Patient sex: M
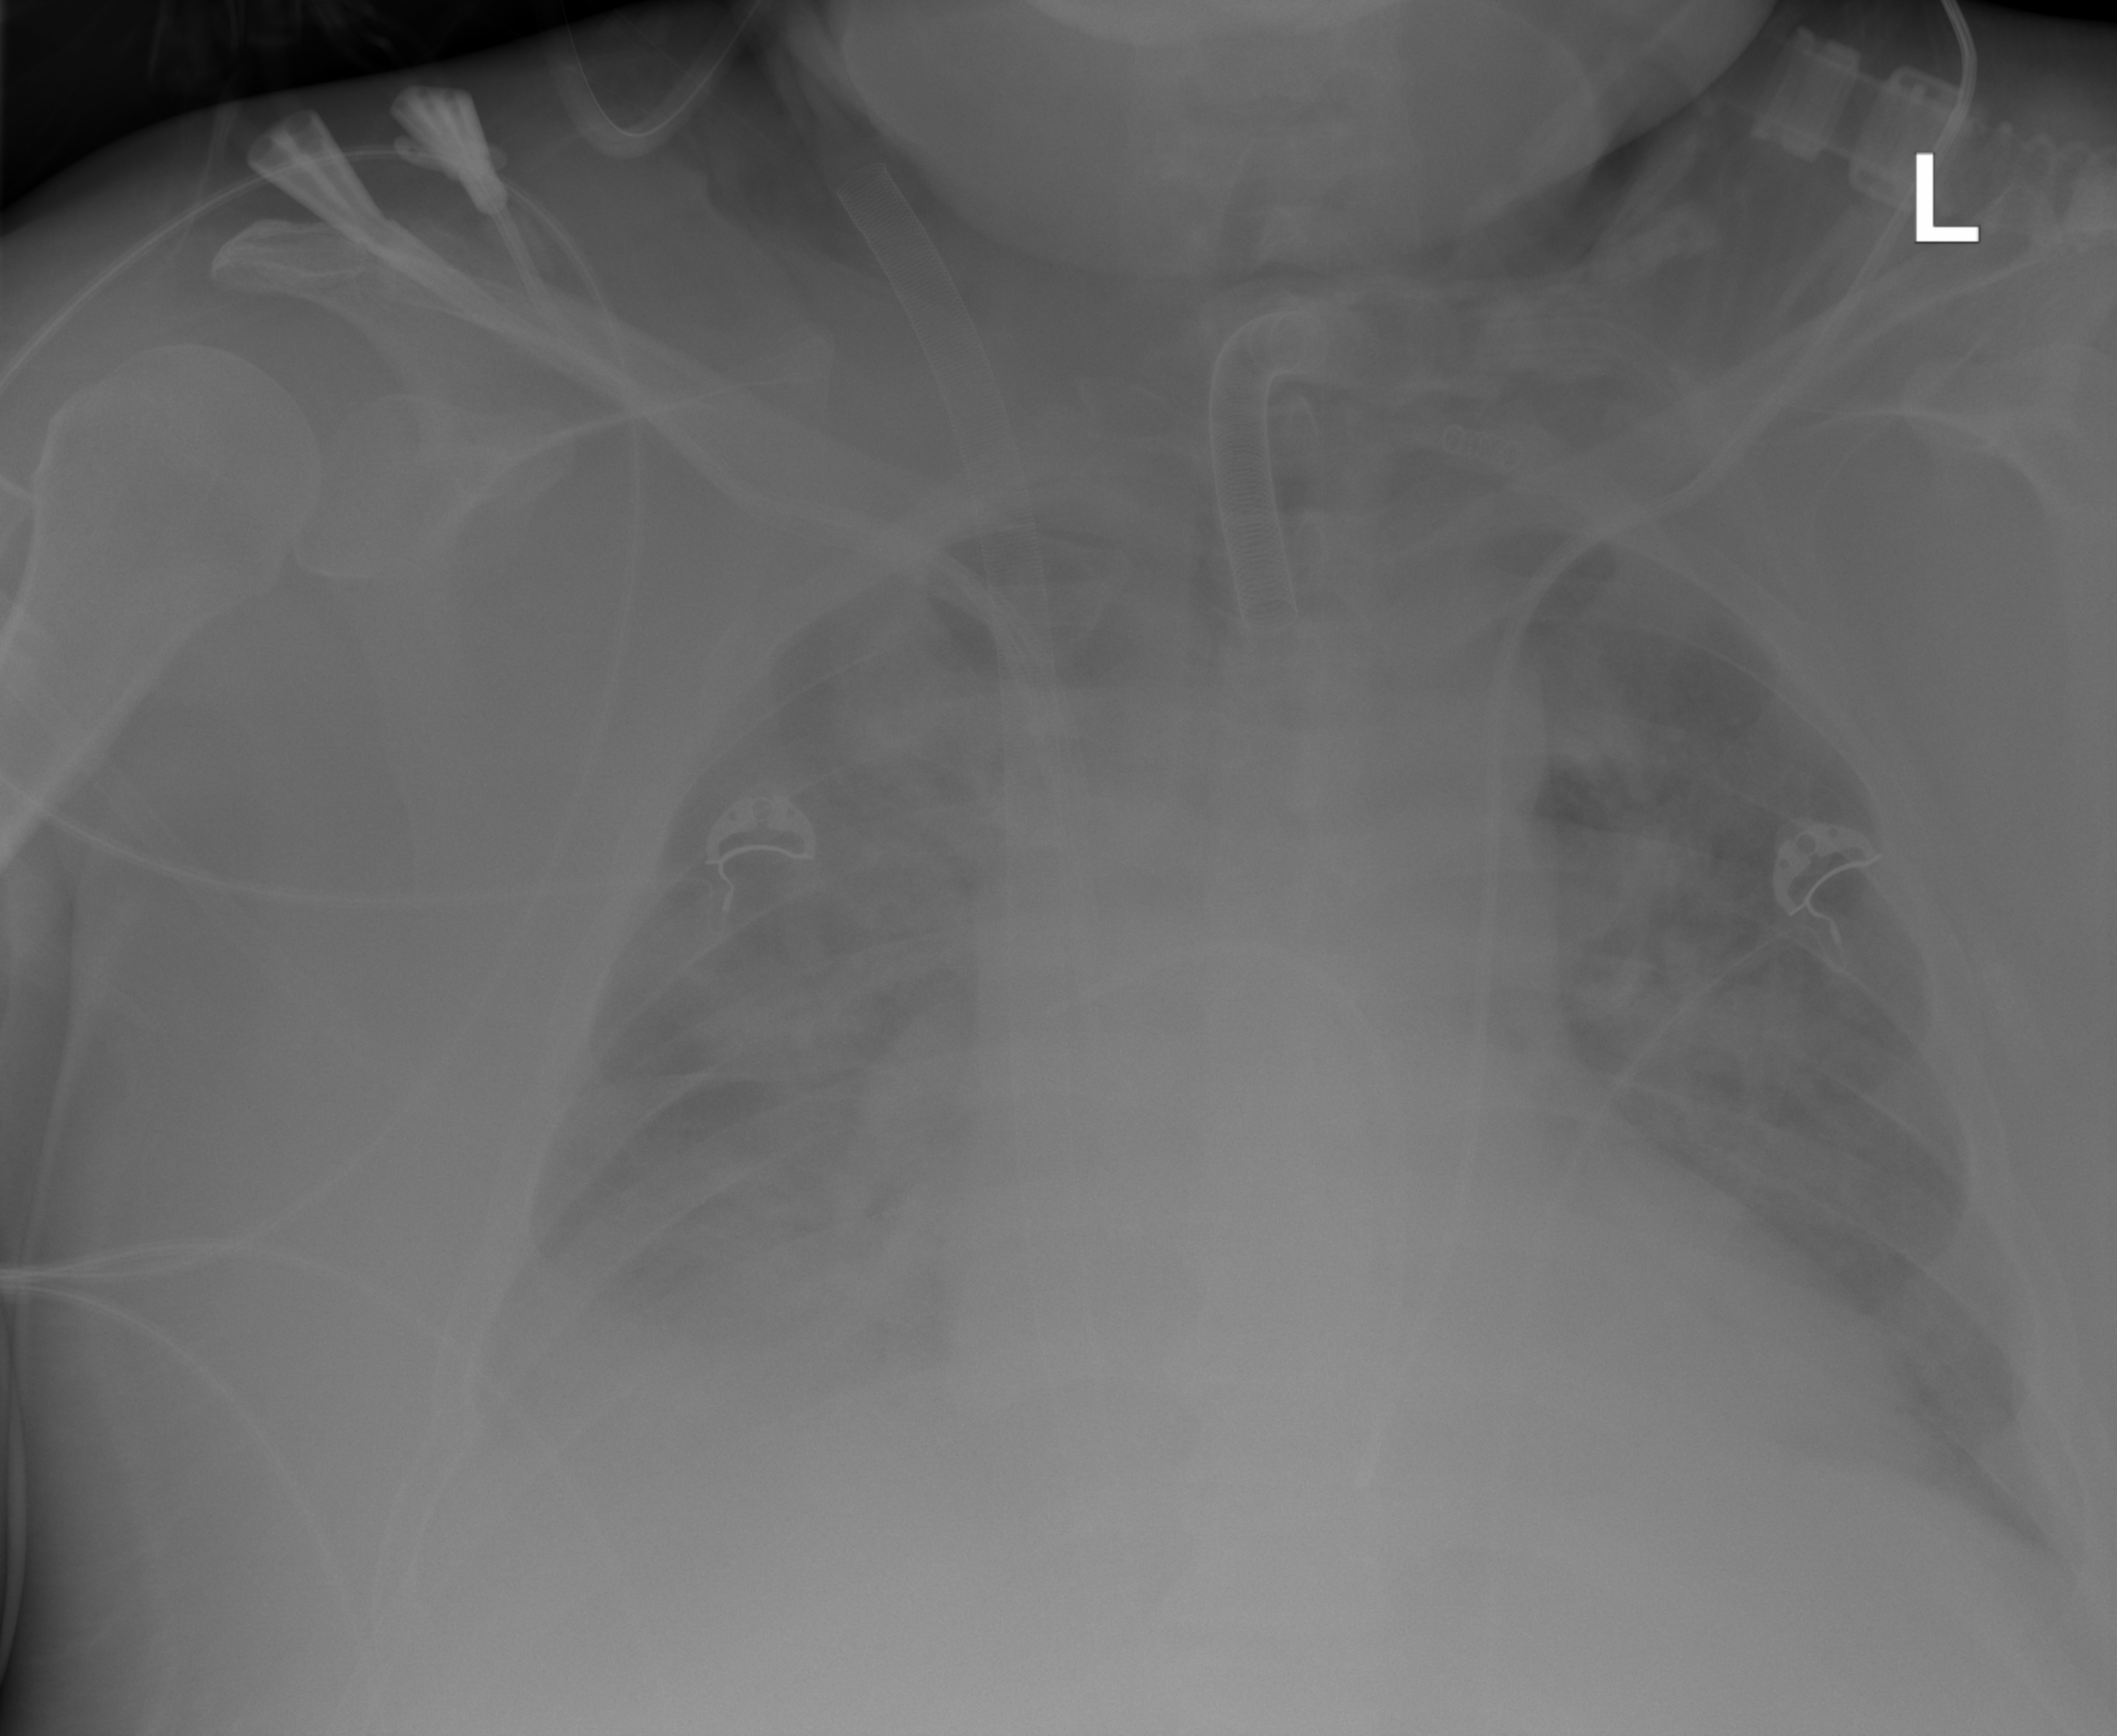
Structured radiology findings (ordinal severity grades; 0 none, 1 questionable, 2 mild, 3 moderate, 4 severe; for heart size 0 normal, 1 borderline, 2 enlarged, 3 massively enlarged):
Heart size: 2
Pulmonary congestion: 2
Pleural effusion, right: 2
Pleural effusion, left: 2
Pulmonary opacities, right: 3
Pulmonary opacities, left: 3
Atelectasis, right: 2
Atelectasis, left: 2